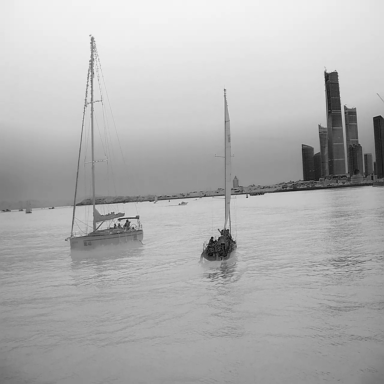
There are seven objects shown in the infrared image, including five sailboats, a bulk_carrier, and a container_ship.